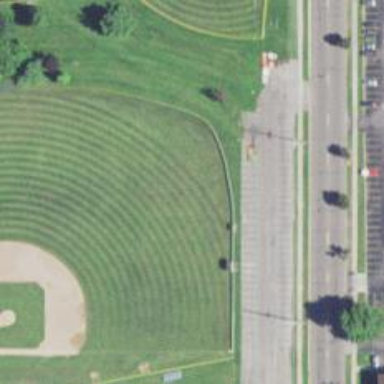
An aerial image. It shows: Baseball pitch for leisure land.